Question: Who is currently logged in?
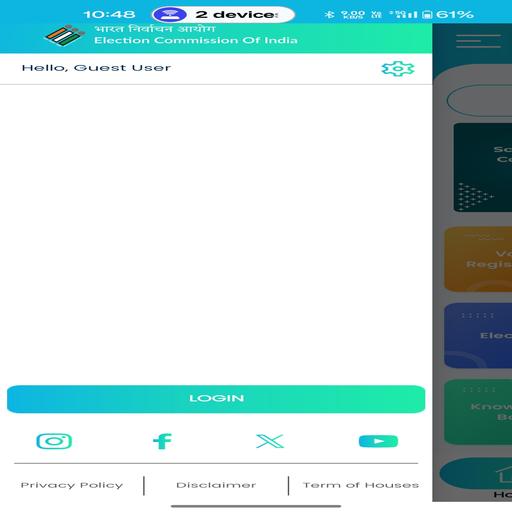
Answer: Guest User